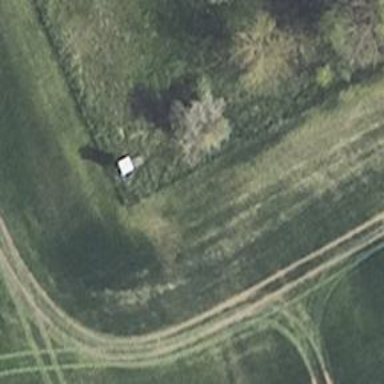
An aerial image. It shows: Hunting stand.